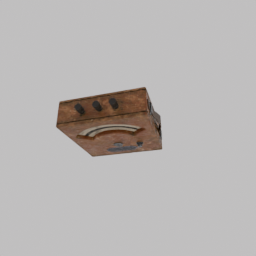
Label: electronics